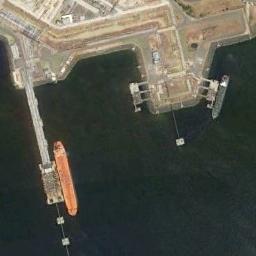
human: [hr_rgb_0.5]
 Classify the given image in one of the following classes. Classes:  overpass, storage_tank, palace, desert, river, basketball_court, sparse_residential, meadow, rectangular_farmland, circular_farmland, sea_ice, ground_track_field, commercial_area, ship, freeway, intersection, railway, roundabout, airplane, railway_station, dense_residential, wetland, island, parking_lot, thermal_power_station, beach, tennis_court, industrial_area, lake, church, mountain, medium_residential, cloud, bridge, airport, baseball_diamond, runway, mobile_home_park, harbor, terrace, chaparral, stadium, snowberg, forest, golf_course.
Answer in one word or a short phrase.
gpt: ship